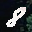
Label: 8